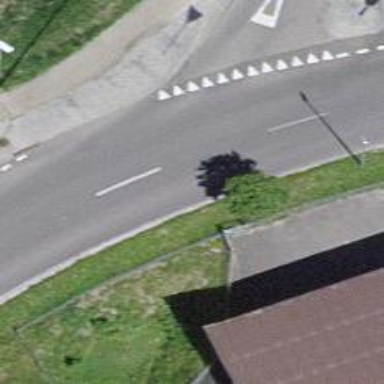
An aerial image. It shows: Tertiary road.